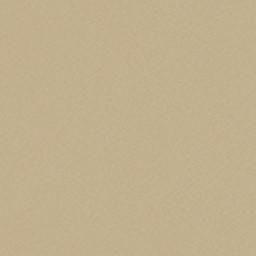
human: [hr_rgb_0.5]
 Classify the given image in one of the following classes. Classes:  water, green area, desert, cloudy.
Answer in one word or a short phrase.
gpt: desert